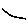
Label: moon